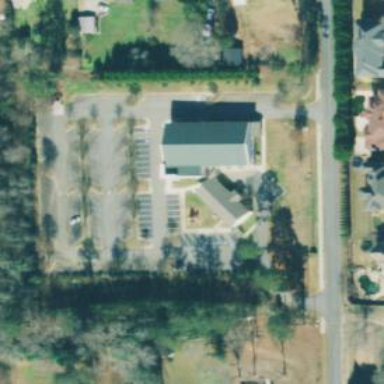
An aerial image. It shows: Clinic.